Question: I want to create tab with leading dots like this in OpenXML for Word.

Do you know how to do it?
This is what I found:
<URL>
<URL>
but I don't know how to translate to C# code.
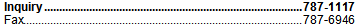
Answer: So I create this ParagraphProperties:
'''
ParagraphProperties pProperties = new ParagraphProperties(
new Tabs(
new TabStop() { Val = TabStopValues.Right, Position = 4320, Leader = TabStopLeaderCharValues.Dot }
)
);
'''
and added to 'Paragraph' and it works.